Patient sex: F
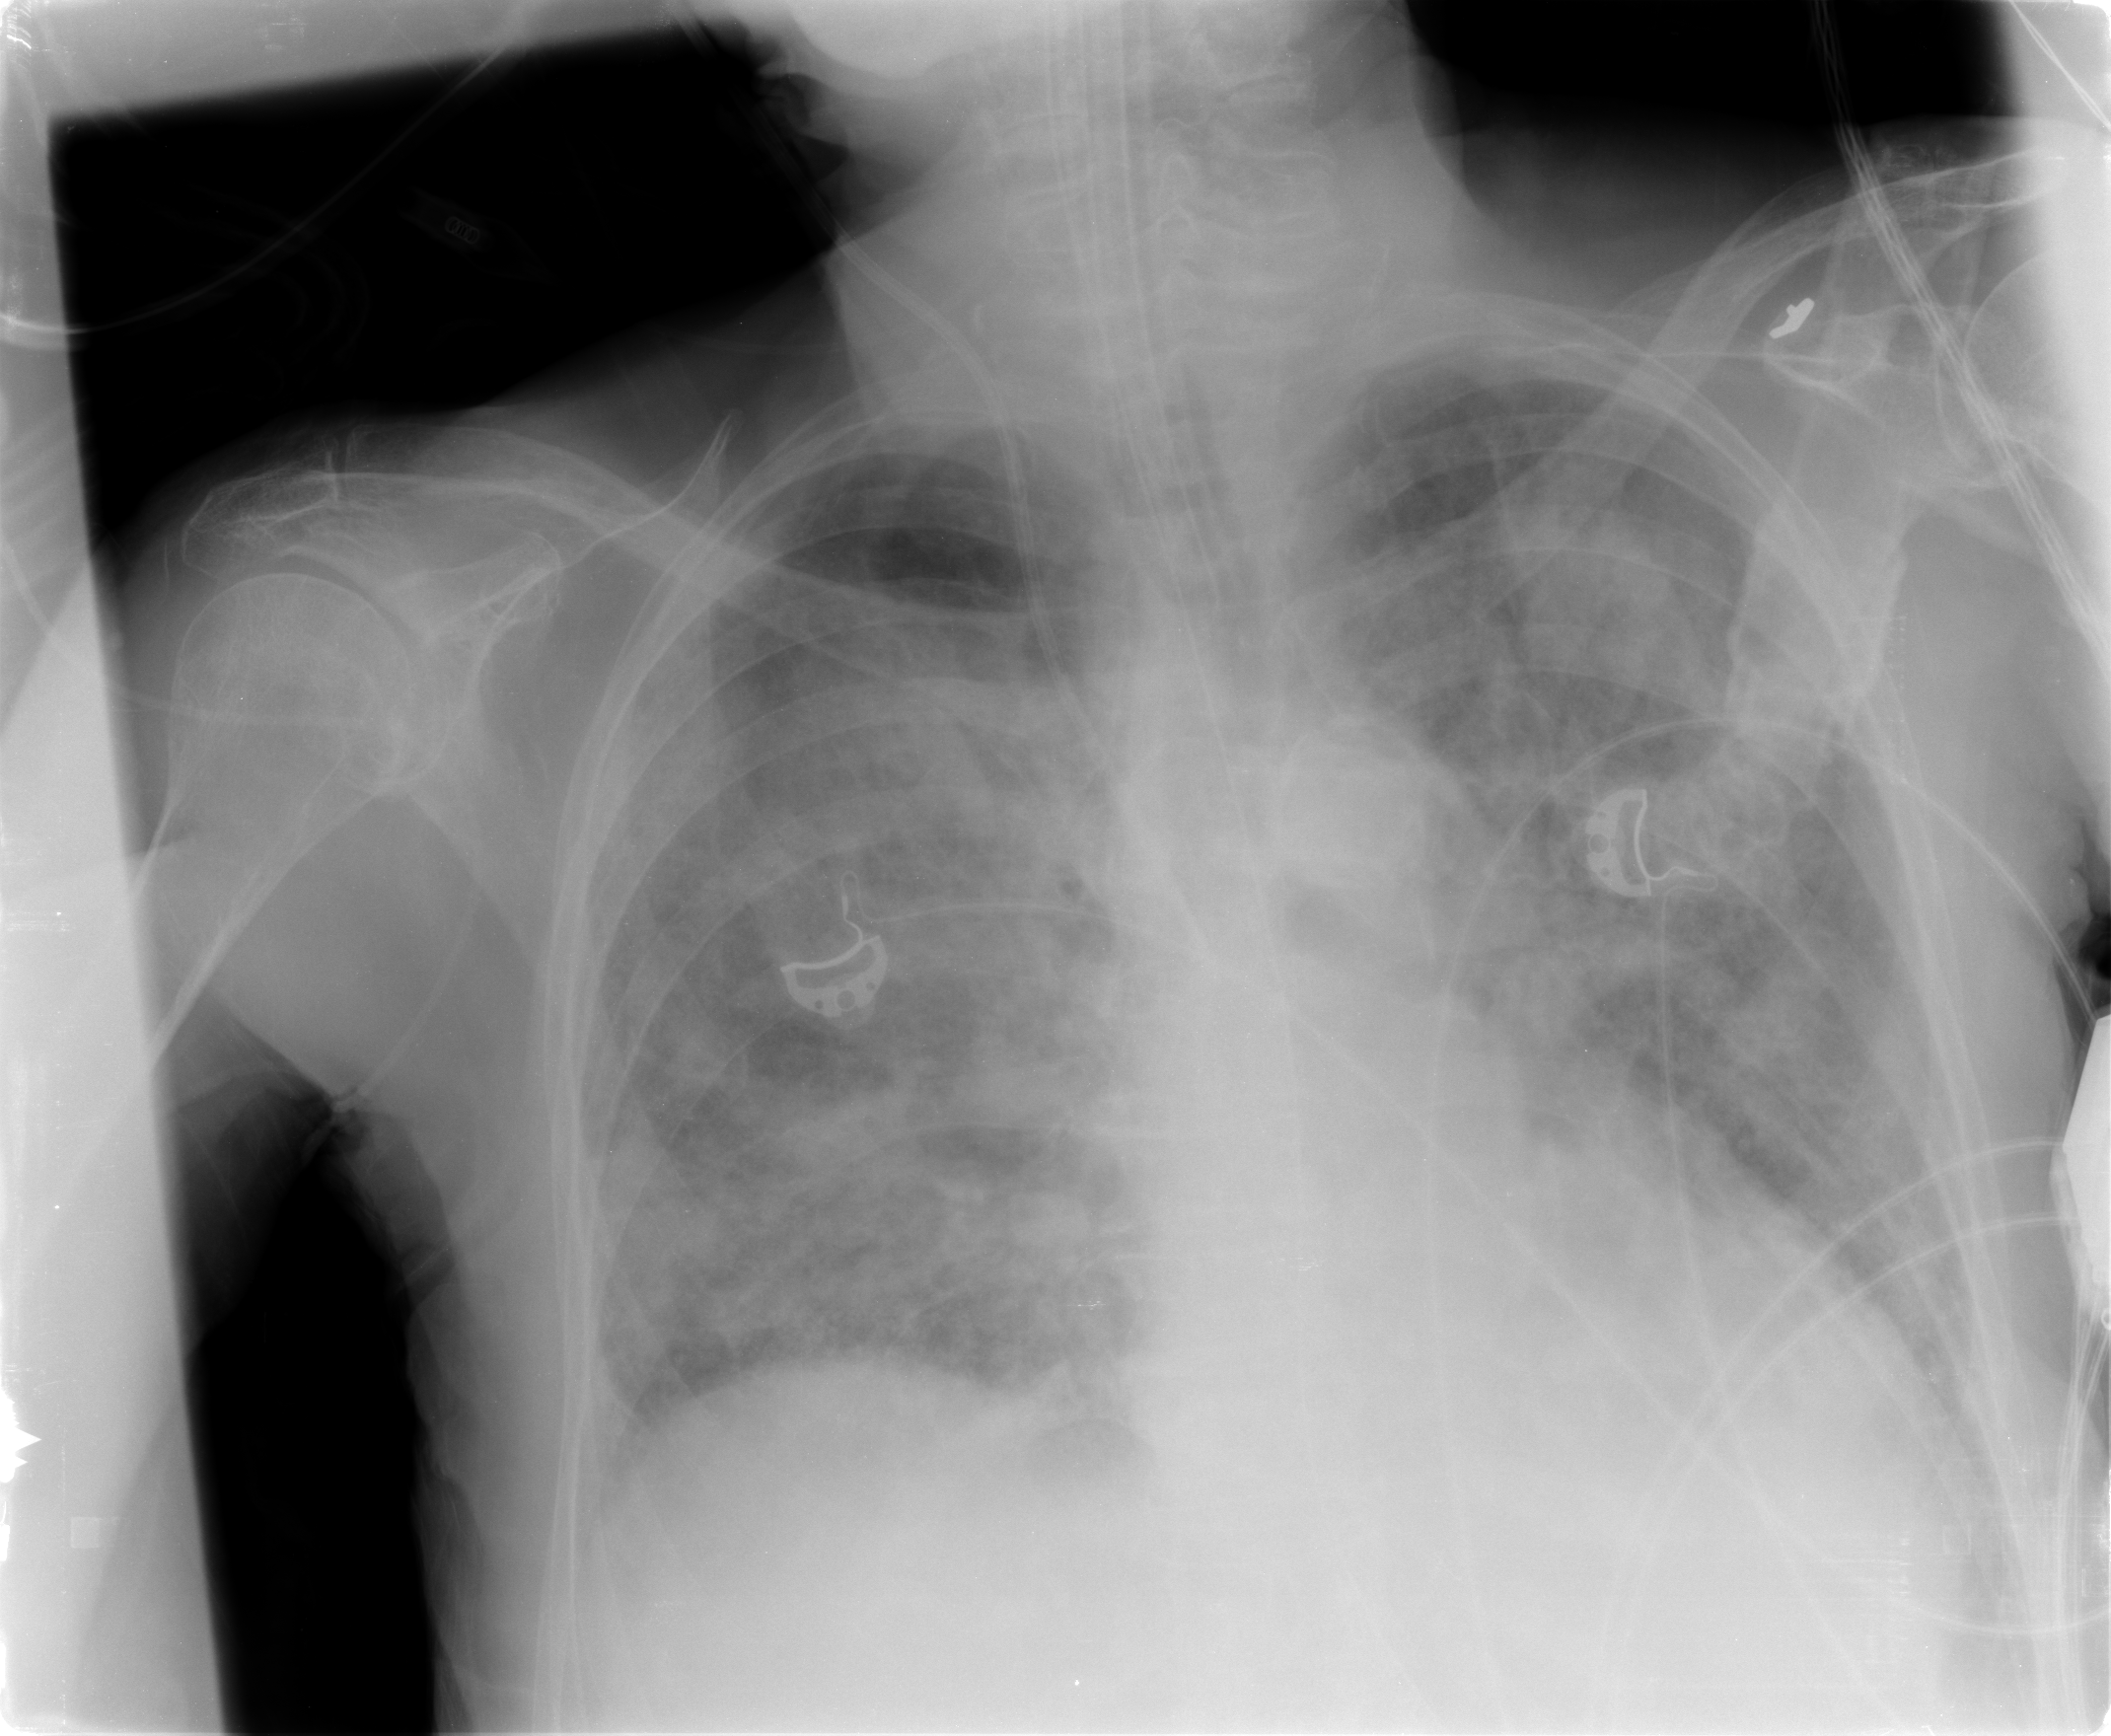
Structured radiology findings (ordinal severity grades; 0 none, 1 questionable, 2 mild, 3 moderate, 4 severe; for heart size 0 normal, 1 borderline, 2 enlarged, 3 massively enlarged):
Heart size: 1
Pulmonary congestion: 4
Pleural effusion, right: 1
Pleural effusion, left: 1
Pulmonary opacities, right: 4
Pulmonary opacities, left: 3
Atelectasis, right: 3
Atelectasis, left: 3